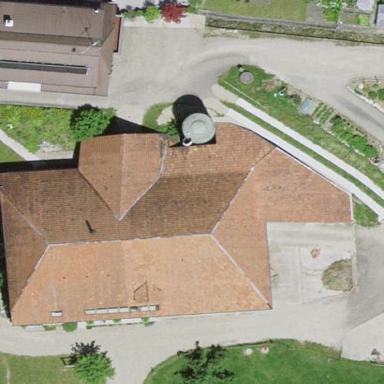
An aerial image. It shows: Farm building.